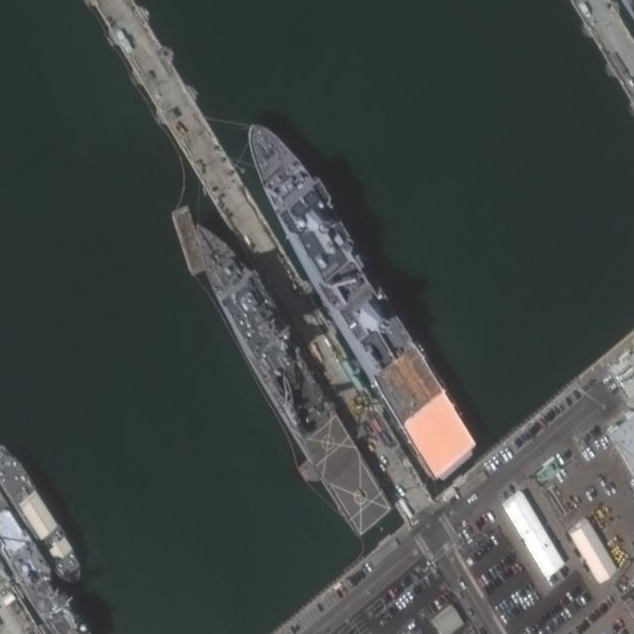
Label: combat